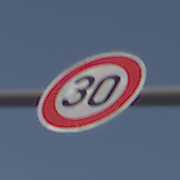
Verkehrszeichen: Geschwindigkeit30
Umgebung: Outdoor, Nature
Tageszeit: SunriseSunset
Wetter: PartlyCloudy
Licht: Natural
Jahreszeit: NotSpecified
Kontrast: HighContrast